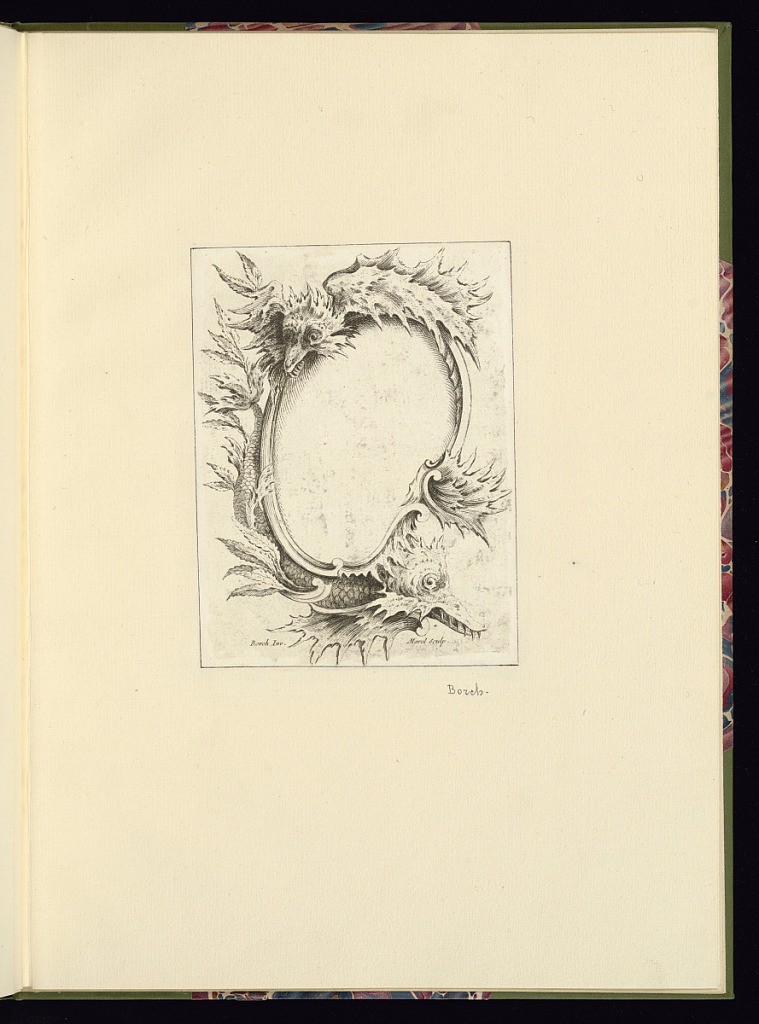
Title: Cartouche Design
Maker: Borch, active mid 18th century
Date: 1729–68
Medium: Etching and engraving on paper
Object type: Print
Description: Design for an asymmetrical cartouche framed by two sea creatures, leaves, and scrolling motifs. The plate is signed.